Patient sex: M
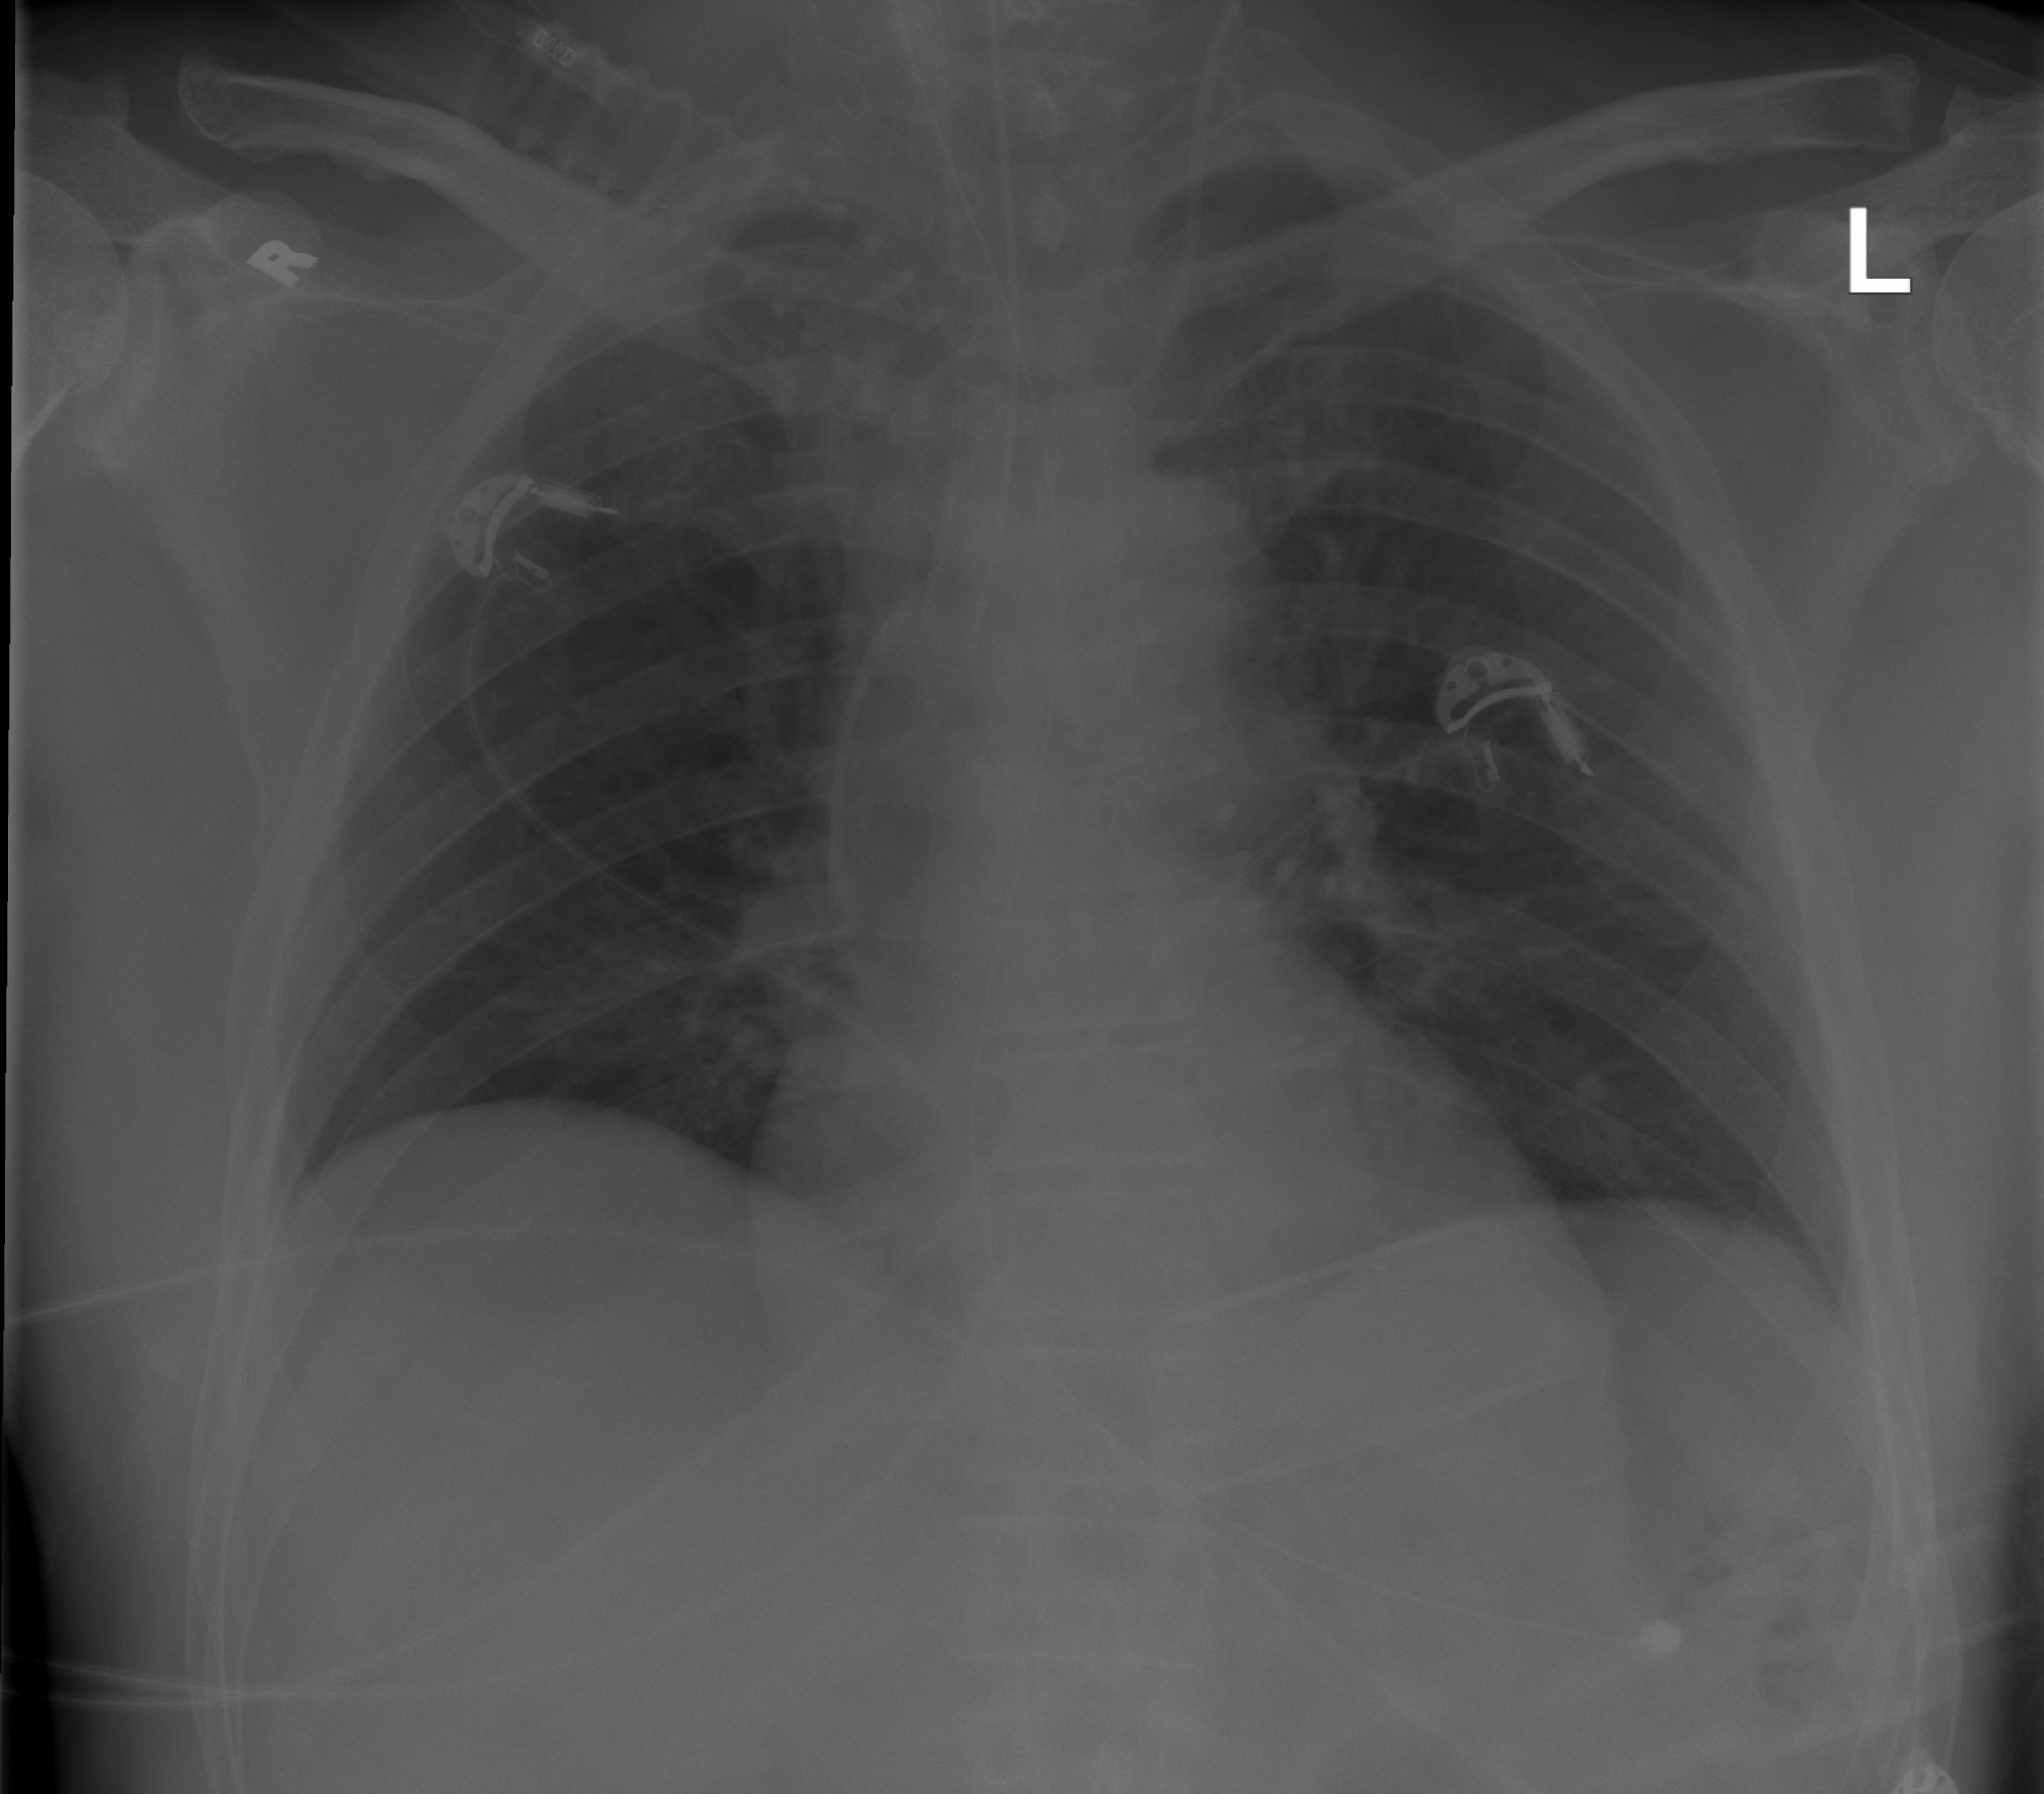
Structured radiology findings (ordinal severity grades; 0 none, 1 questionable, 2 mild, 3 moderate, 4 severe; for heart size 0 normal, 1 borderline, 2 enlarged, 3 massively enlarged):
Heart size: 2
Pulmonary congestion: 2
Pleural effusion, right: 0
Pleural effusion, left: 0
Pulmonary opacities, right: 0
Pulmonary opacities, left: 0
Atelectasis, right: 0
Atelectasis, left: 0